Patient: sex F, age 72
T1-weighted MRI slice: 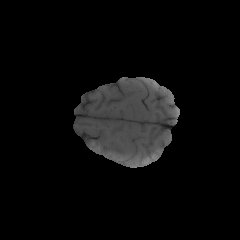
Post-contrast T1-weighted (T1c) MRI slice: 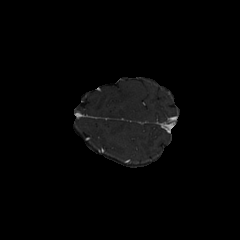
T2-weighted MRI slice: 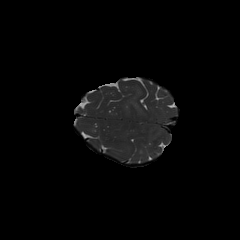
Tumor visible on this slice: yes
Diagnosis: Glioblastoma, IDH-wildtype
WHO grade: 4